Question: How can I solve this problem?
I use smartgit/hg for an svn repository and it always worked, with only one trunk. Now, that I started another branch in it, and used "Cherry-pic" I have this problem:
'''
Executing a command has failed.
svn: Verzeichnis "/trunk" ist veraltet
'''
which means: "Folder /trunk is outdated" or such
How can I solve this?
That message is coming everytime again
This is my tree:

it the bottom screen, the log looks like this:
'''
Synchronize: svn: Verzeichnis "/trunk" ist veraltet
HEAD is now at 347425d Merge remote-tracking branch 'refs/remotes/svn/trunk' into trunk
HEAD is now at 347425d Merge remote-tracking branch 'refs/remotes/svn/trunk' into trunk
Automatic merge went well; stopped before committing as requested
Already up-to-date!
Squash commit -- not updating HEAD
Automatic merge went well; stopped before committing as requested
Already up-to-date!
Squash commit -- not updating HEAD
Trying simple merge with d800a237bf659f59bfa63781afcede0a8a31e148
Trying simple merge with cecb0300061476beaf44b82ef3aebceb753ecb0a
Automatic merge went well; stopped before committing as requested
Squash commit -- not updating HEAD
Automatic merge went well; stopped before committing as requested
Already up-to-date!
Squash commit -- not updating HEAD
Automatic merge went well; stopped before committing as requested
Already up-to-date!
Squash commit -- not updating HEAD
Trying simple merge with 7c2851542517e5071a08c8170b8921bf1e02681e
Trying simple merge with e7da29419e447230a3fa434fadaf948e15c2c796
Automatic merge went well; stopped before committing as requested
Squash commit -- not updating HEAD
HEAD is now at 347425d Merge remote-tracking branch 'refs/remotes/svn/trunk' into trunk
'''
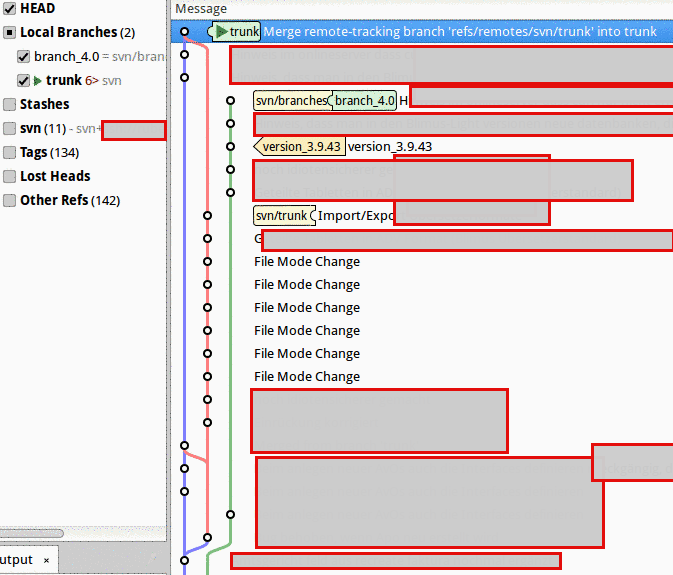
Answer: On Push SmartGit sends commits that are reachable from refs/heads/trunk by "first parent" path until a commit with git-svn-id signature is met. Usually this commit has "refs/remotes/svn/trunk" reference.
According to the screenshot (AFAIU) commits reachable by "first parent" path lie on the blue line, but "svn/trunk" reference is on the pink line. This means that "trunk" commit parents are confused. So do the following
1. Undo the last merge commit.
2. Make sure that trunk lies on the pink line, otherwise move "trunk" reference to svn/trunk using "Reset..." command.
3. Make sure there're no external changes (run Pull+rebase option)
4. Merge "blue" branch again.
5. Push